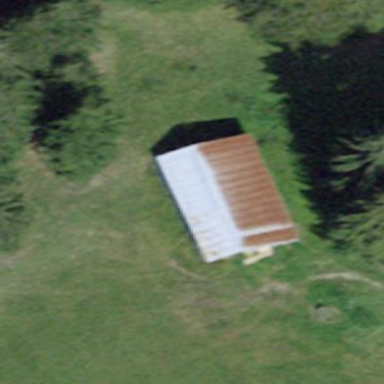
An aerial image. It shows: Farm auxiliary building.